Field crop: maize
Growth stage: 1
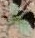
Species: datura